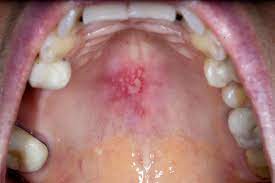
Condition: Mouth Ulcer